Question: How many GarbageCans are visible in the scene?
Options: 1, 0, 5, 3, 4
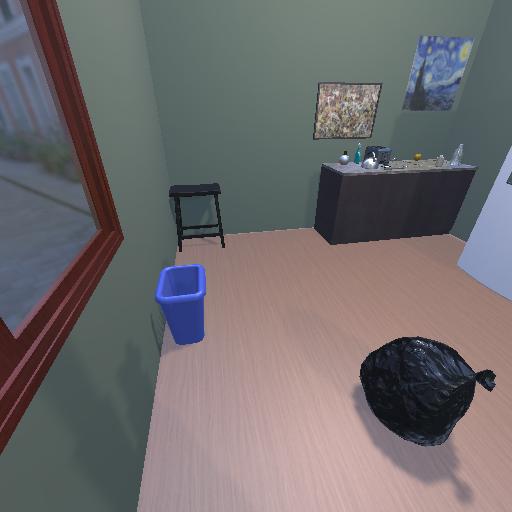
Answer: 1